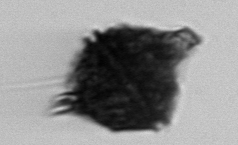
Label: Gonyaulax